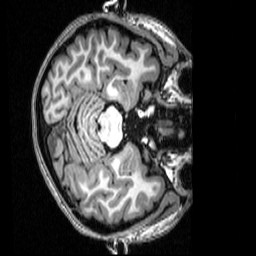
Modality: T1w
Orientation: axial
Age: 22
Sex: female
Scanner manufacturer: siemens
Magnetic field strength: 3 T
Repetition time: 2.53 s
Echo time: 0.00339 s